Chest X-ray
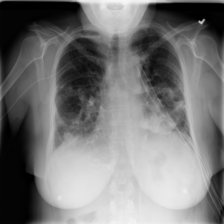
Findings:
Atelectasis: negative
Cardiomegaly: negative
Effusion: negative
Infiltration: negative
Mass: negative
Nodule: negative
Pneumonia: negative
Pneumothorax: negative
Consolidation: negative
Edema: negative
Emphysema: negative
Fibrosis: negative
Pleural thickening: negative
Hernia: negative